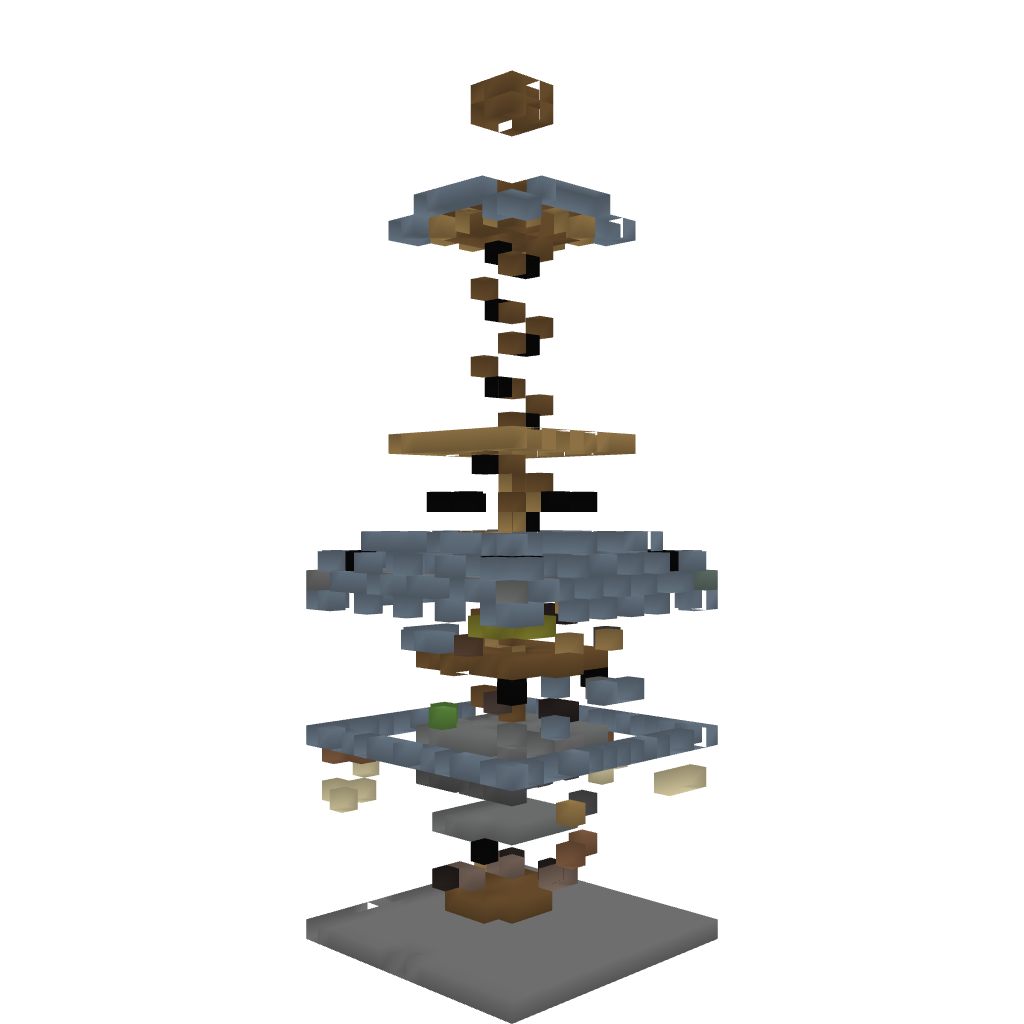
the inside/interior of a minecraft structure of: Guard Tower